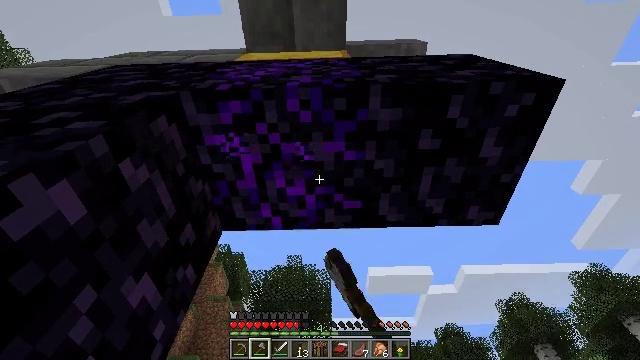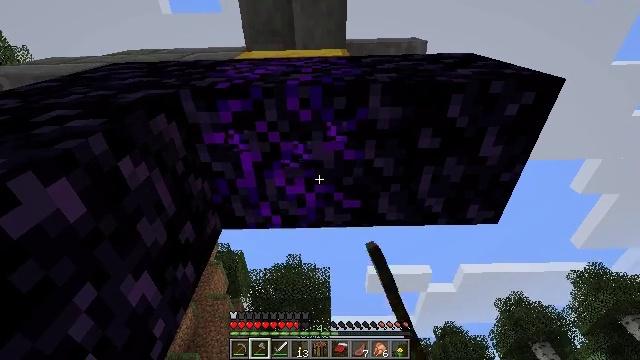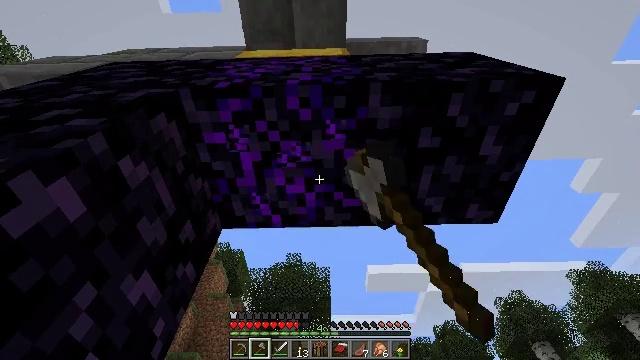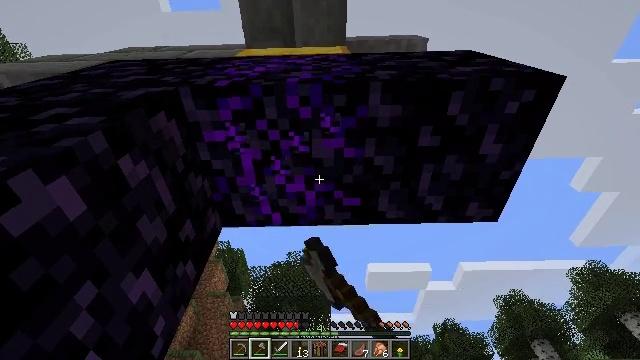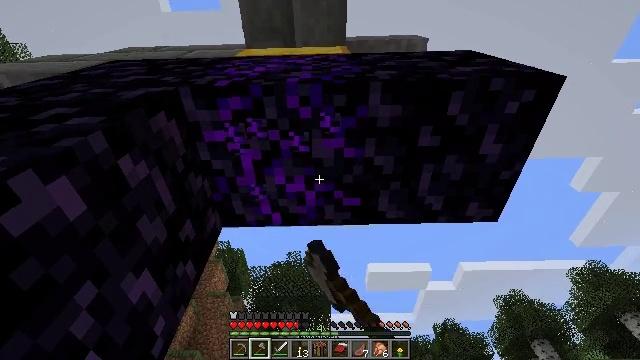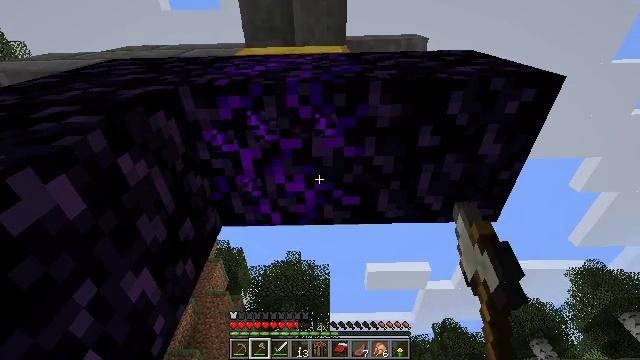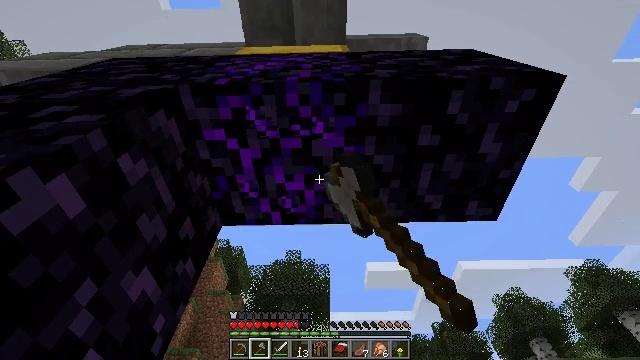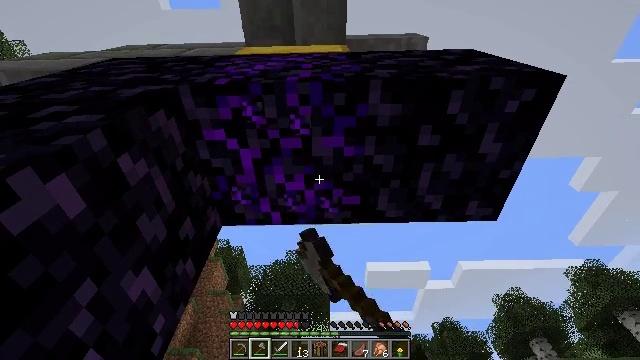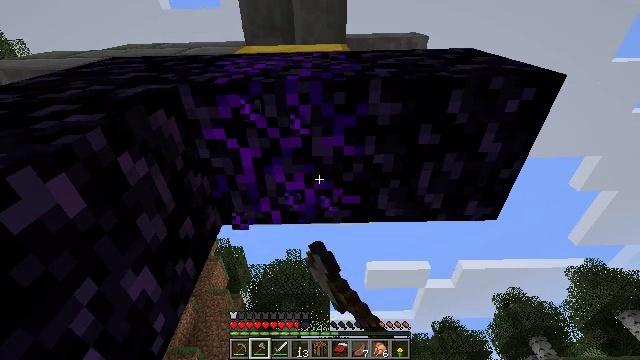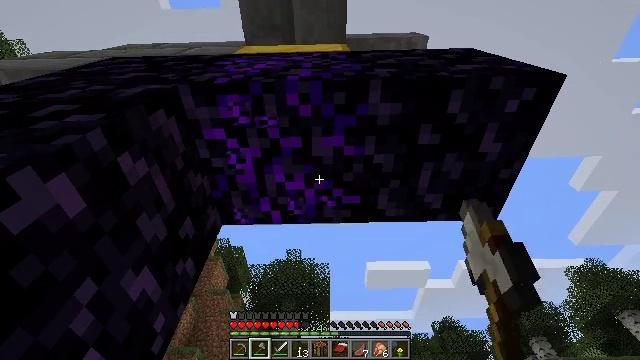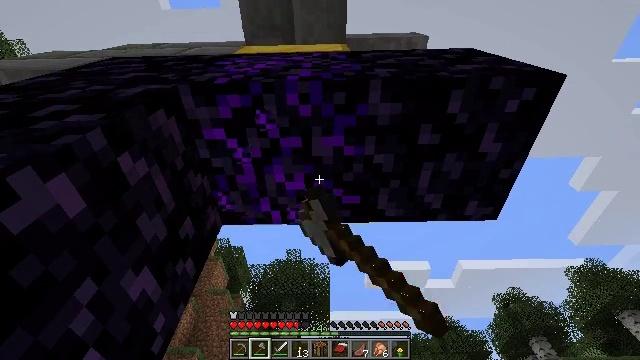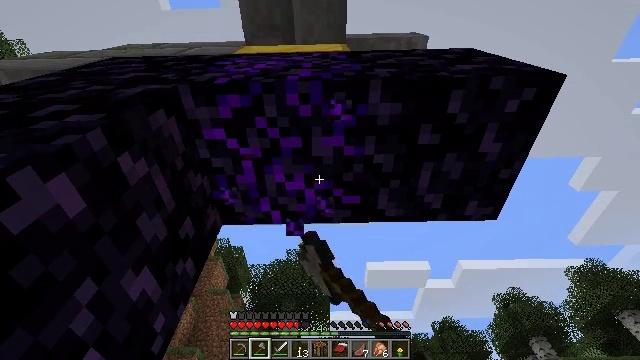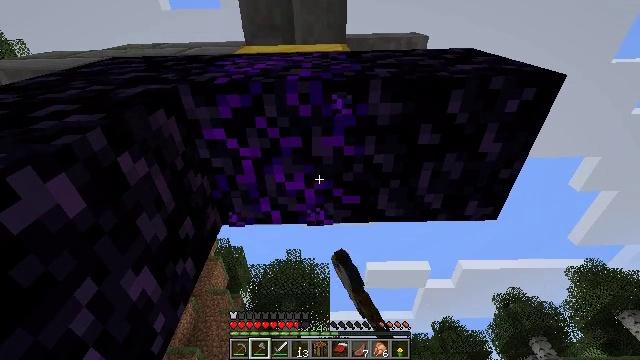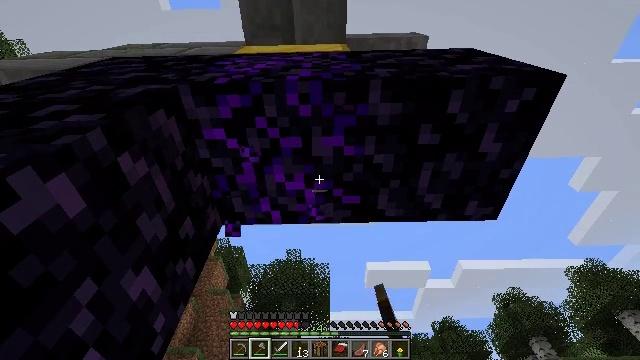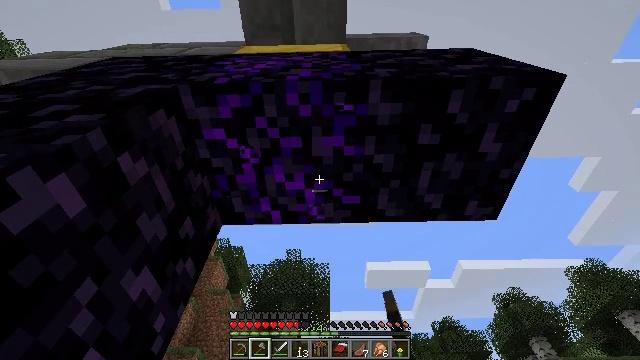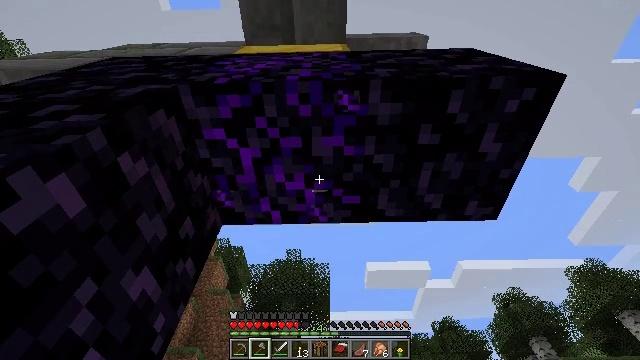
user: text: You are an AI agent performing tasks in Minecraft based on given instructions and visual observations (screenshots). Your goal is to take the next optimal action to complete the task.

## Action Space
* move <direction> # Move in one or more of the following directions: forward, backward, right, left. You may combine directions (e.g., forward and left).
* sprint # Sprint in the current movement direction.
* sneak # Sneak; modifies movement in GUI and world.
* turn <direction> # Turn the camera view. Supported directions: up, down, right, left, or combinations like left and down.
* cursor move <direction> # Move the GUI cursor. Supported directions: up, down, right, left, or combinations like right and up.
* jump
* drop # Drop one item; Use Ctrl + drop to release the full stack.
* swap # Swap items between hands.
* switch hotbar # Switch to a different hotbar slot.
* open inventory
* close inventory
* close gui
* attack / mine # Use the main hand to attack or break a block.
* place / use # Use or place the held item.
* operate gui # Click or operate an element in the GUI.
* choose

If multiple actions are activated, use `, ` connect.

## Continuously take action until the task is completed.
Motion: motion action
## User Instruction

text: Remove a dandelion from the inventory.
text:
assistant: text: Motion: attack / mine
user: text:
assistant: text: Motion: attack / mine
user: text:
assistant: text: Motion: attack / mine
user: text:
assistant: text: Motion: attack / mine
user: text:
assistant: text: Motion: attack / mine
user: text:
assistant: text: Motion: attack / mine
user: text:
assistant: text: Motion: attack / mine
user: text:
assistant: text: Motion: attack / mine
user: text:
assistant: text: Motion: attack / mine
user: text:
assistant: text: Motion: attack / mine
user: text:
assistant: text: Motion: attack / mine
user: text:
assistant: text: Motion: attack / mine
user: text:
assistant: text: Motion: no_op
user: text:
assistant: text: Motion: no_op
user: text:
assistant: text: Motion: no_op
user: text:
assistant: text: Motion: no_op
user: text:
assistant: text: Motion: no_op
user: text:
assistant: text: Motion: no_op
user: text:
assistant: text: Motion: no_op
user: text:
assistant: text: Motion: no_op
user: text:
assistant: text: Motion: no_op
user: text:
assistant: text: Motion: turn down
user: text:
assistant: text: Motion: turn right and down, open inventory
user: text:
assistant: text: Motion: cursor move right and down, open inventory
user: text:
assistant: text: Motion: cursor move right and down, open inventory
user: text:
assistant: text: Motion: cursor move down, open inventory
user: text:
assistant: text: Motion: cursor move down
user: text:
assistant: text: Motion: no_op
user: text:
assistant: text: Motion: no_op
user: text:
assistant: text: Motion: cursor move left